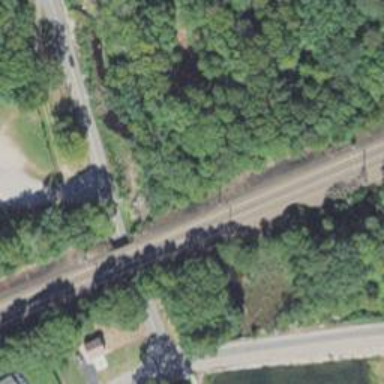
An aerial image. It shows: Bridge over electrified railway with contact line.